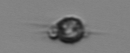
Label: Acanthoica_quattrospina